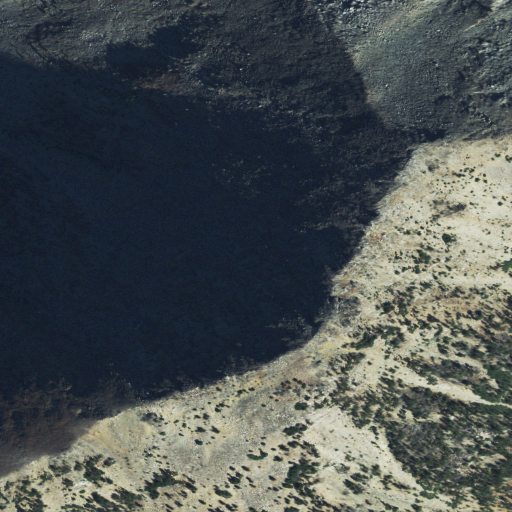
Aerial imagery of mountain in Montana named Cloudrest Peak containing grassland, evergreen forest, barren land, and shrub